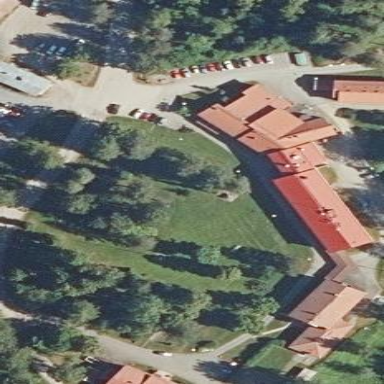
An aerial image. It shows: College building.